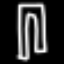
Label: pants